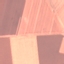
Land use / land cover: AnnualCrop